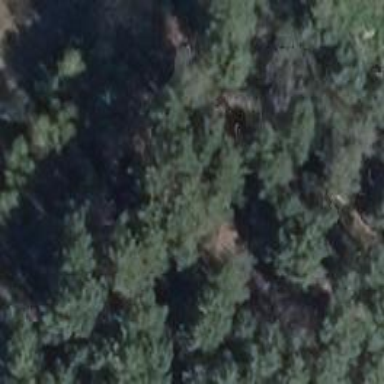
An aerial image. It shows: Woodland with needle-leaved trees.